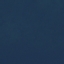
Label: SeaLake